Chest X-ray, PA view. Patient: 21 years old, sex F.
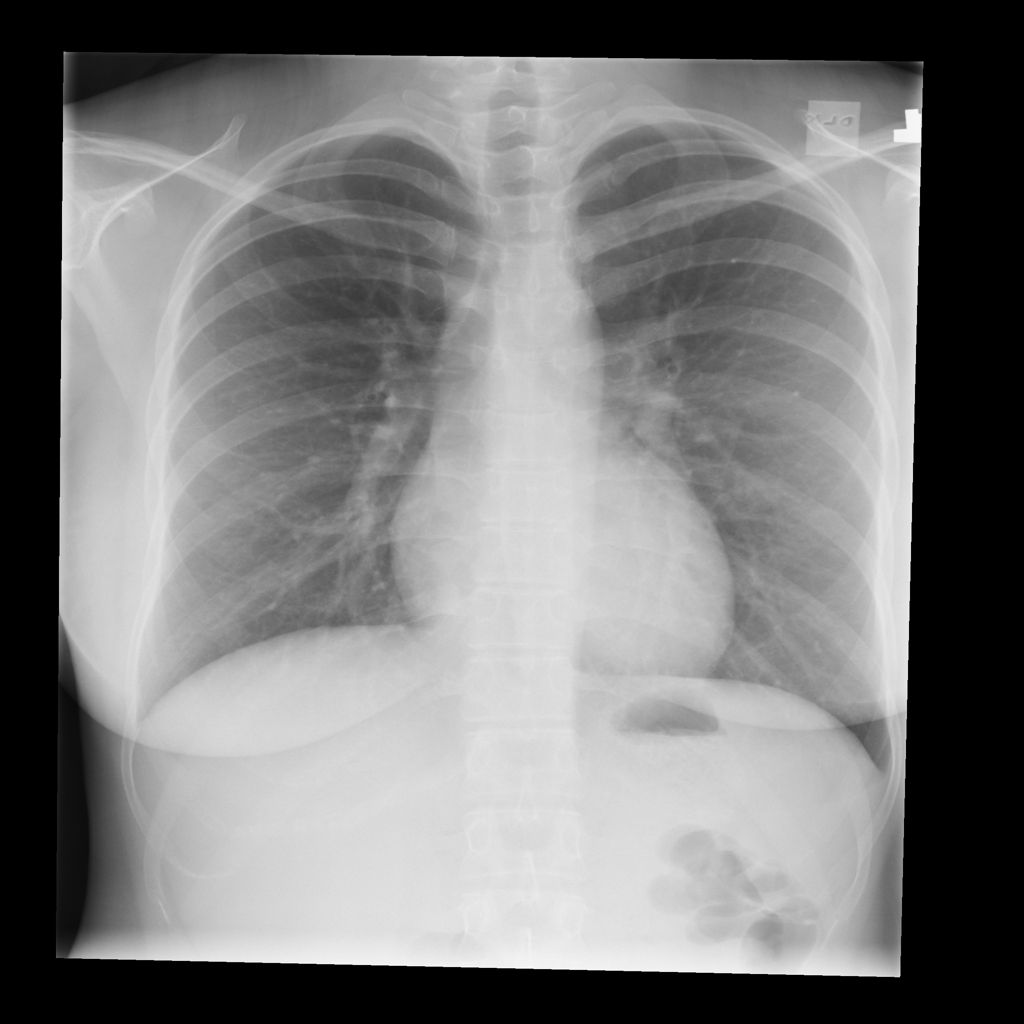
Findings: No Finding